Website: crate-barrel
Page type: account-selection
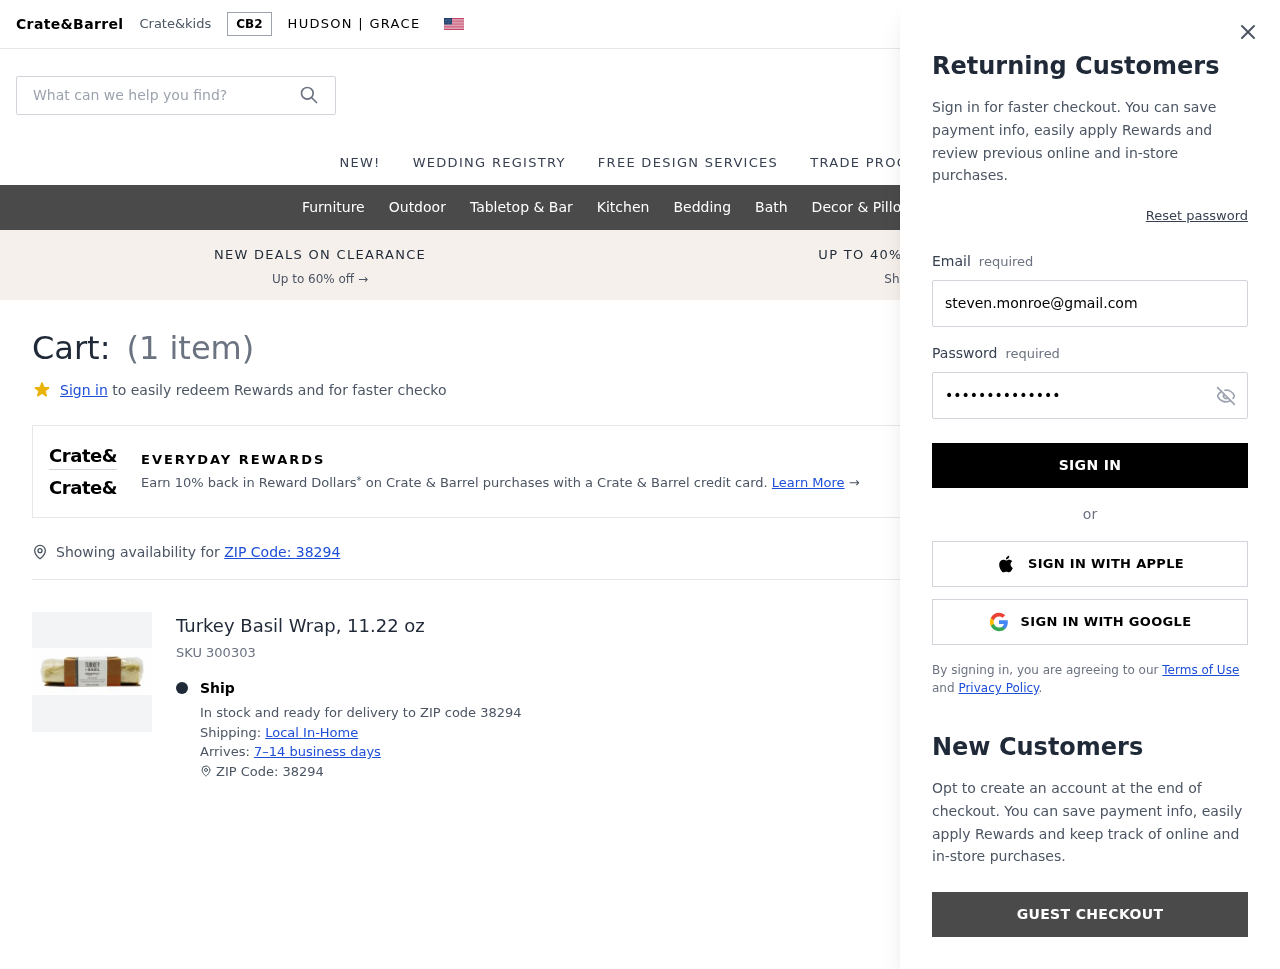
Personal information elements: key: PII_EMAIL
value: steven.monroe@gmail.com
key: PII_POSTCODE
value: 38294
Product elements: key: PRODUCT1_NAME
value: Turkey Basil Wrap, 11.22 oz
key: PRODUCT1_QUANTITY
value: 1
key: PRODUCT1_SKU
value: SKU 300303
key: PRODUCT1_ORIGINAL_PRICE
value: $8.74
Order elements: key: ORDER_NUM_ITEMS
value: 1
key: ORDER_SUBTOTAL
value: $6.99
Search elements: key: HEADER_SEARCH
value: What can we help you find?